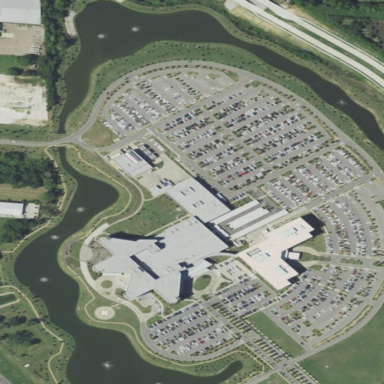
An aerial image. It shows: Hospital providing healthcare services.